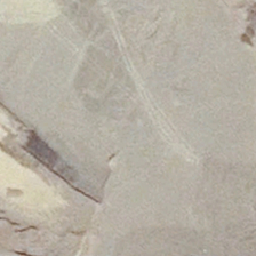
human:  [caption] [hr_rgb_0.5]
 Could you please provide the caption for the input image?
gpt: There are many dark green trees beside a large bare land.

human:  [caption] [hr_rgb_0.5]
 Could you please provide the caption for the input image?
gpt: There are many dark green trees beside the bare land.

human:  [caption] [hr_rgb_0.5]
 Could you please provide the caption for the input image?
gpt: There is a long rut on the yellow sand.

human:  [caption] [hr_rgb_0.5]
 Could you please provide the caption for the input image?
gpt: There is a long way to go on the yellow sand.

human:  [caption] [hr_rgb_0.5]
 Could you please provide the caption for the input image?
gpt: many dark green trees beside the large bareland  .